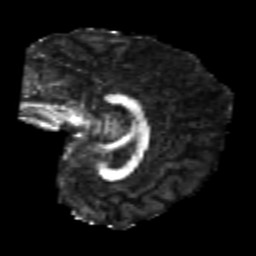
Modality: FA
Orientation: sagittal
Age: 22
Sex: female
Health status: healthy
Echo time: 0.074 s